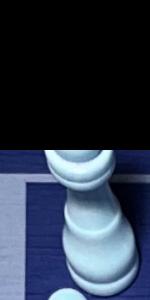
Label: King_White